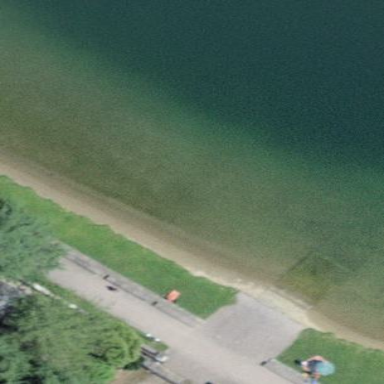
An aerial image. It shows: Sandy beach perfect for swimming.